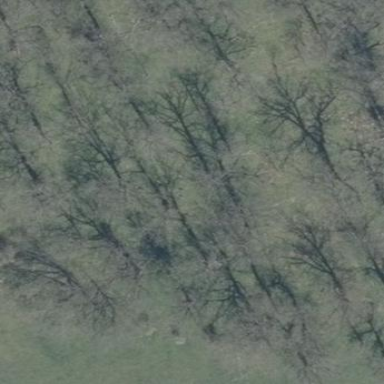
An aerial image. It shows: Forest with broadleaved trees that are deciduous.